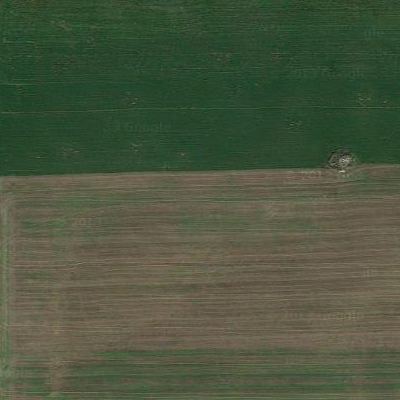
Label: Field